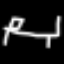
Label: bed